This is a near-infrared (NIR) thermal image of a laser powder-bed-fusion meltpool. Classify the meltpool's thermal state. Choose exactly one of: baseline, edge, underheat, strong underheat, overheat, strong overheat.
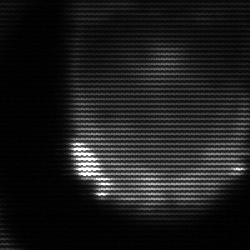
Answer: edge